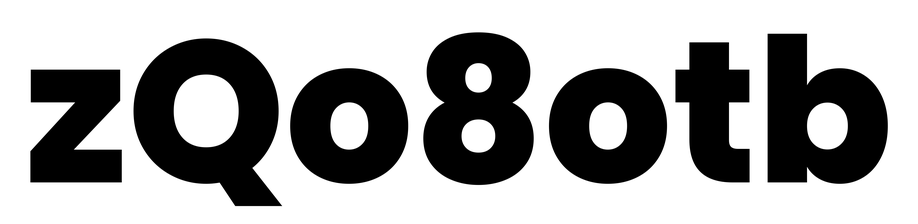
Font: Poppins-ExtraBold